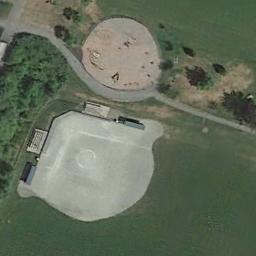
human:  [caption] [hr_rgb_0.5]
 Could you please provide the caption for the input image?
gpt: There is a baseball diamonds in the grass next to the parking lot .

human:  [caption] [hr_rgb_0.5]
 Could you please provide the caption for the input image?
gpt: A baseball diamond is in the middle of grass next to some trees by the road .

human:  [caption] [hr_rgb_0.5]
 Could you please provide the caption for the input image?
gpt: A baseball diamond on the lawn with some trees and a open area beside .

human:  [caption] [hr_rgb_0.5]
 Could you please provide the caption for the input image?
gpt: There is a lot of vegetation near the baseball field .

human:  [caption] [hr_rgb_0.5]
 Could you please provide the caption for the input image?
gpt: The baseball diamond is surrounded by grass .